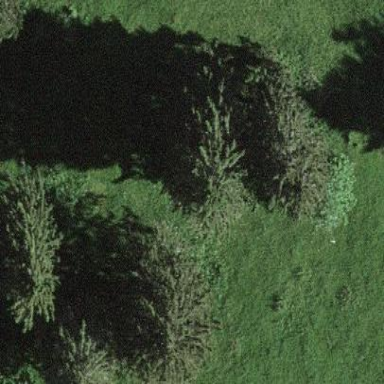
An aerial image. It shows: Forest with needle-leaved trees.